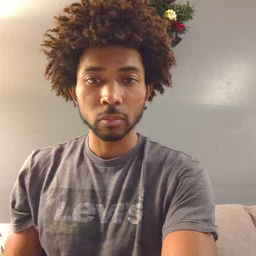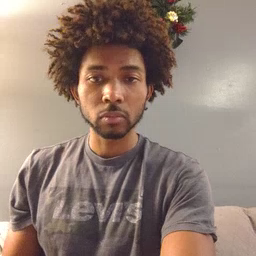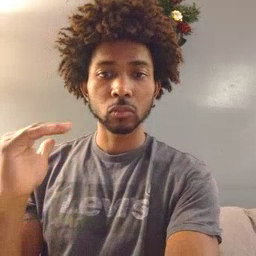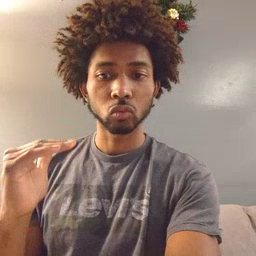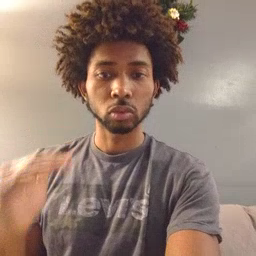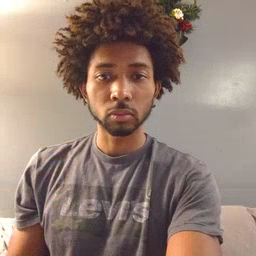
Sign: child